Question: '''
public class Array_Learn {
public static void main(String[] args) {
try {
FileInputStream ExcelFile = new FileInputStream(new File("C:\Users\Anbu.B\Desktop\POI-Test\mediTask.xlsx"));
XSSFWorkbook book1 = new XSSFWorkbook(ExcelFile);
XSSFSheet sheet = book1.getSheetAt(0);
Iterator<Row> rowiter = sheet.iterator();
while (rowiter.hasNext()) {
XSSFRow row = (XSSFRow) rowiter.next();
if (row.getRowNum() == 2) {
Iterator cellIterator = row.cellIterator();
while (cellIterator.hasNext()) {
XSSFCell cell = (XSSFCell) cellIterator.next();
if (cell.getStringCellValue().contains("|")) {
String split[] = cell.getStringCellValue().split("\|");
}
}
}
}
} catch (Exception e) {
System.out.println(e);
}
}
}
'''
I need this output:
'''
chest&&pain=J90
lung&&pneumonia=J54.9
lungs&&pneumonia=J54.9
bronchi&&pneumonia=J54.9
bronchus&&pneumonia=J54.9
colon&&ascending&tumor=D12.5
colon&&ascending&carcinoma=D12.5
colon&&ascending&cancer=D12.5
colon&&ascending&&tumor&&resection=D12.6
colon&&descending&&tumor&&resection=D12.6
colon&&ascending&&carcinoma&&resection=D12.6
colon&&descending&&carcinoma&&resection=D12.6
colon&&ascending&&cancer&&resection=D12.6
colon&&descending&&cancer&&resection=D12.6
'''
The above code is doing read row and iterate each cell and check cell contains '|' symbol condition is true the split statement is working but, I need the above exact output. What I did in the above code:
1. Read the excel file.
2. Read sheet from the excel file.
3. then create row iterator.
4. create cell iterator.
5. check cell contains | symbol then split that cell strings and store into the string array.

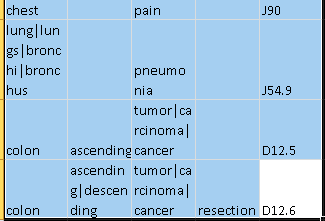
Answer: You almost finished your task. The key here to use one of the algorithms to generate combinations. You could find a general description of such algorithms <URL>.
---
Full code example (recursive algorithm):
The 'ParsedRow' class for calculating of different combinations:
'''
class ParsedRow {
private final List<List<String>> combinations;
private final String suffix;
public ParsedRow(List<List<String>> combinations, String suffix) {
this.combinations = combinations;
this.suffix = suffix;
}
public List<String> combine() {
List<String> res = new ArrayList<>();
combine(res, 0, "");
return res;
}
public void combine(List<String> res, int depth, String current) {
if (combinations.size() == depth) {
res.add(current + "=" + suffix);
return;
}
String delimiter = current.isEmpty() ? "" : "&&";
for (int i = 0; i < combinations.get(depth).size(); i++) {
combine(res, depth + 1, current + delimiter + combinations.get(depth).get(i));
}
}
}
'''
The 'Main' class for reading the 'xlsx' file and printing results
'''
public class Main {
public static void main(String[] args) throws IOException {
try (final FileInputStream file = new FileInputStream("diseases.xlsx");
XSSFWorkbook workbook = new XSSFWorkbook(file)) {
List<String> finalResult = new ArrayList<>();
for (Row row : workbook.getSheetAt(0)) {
List<List<String>> combinations = new ArrayList<>();
String suffix = "";
for (Cell cell : row) {
if (cell.getColumnIndex() != 4) {
final List<String> strings = Arrays.asList(cell.getStringCellValue().split("\|"));
combinations.add(strings);
} else {
suffix = cell.getStringCellValue();
}
}
ParsedRow parsedRow = new ParsedRow(combinations, suffix);
finalResult.addAll(parsedRow.combine());
}
for (String line : finalResult) {
System.out.println(line);
}
}
}
}
'''